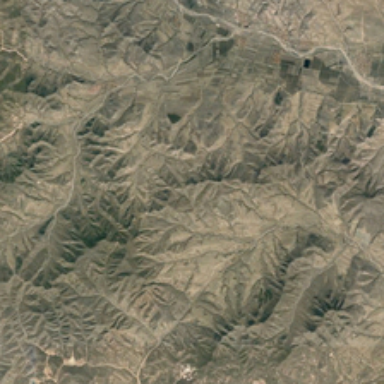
A river flows through the mountain .